Question: Can someone tell me how I can create a nested row in a flex datagrid, like the diagram below?
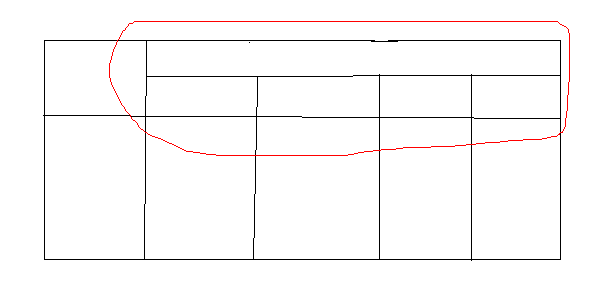
Answer: Just use 'AdvancedDataGrid' control. See <URL> for it.